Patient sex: F
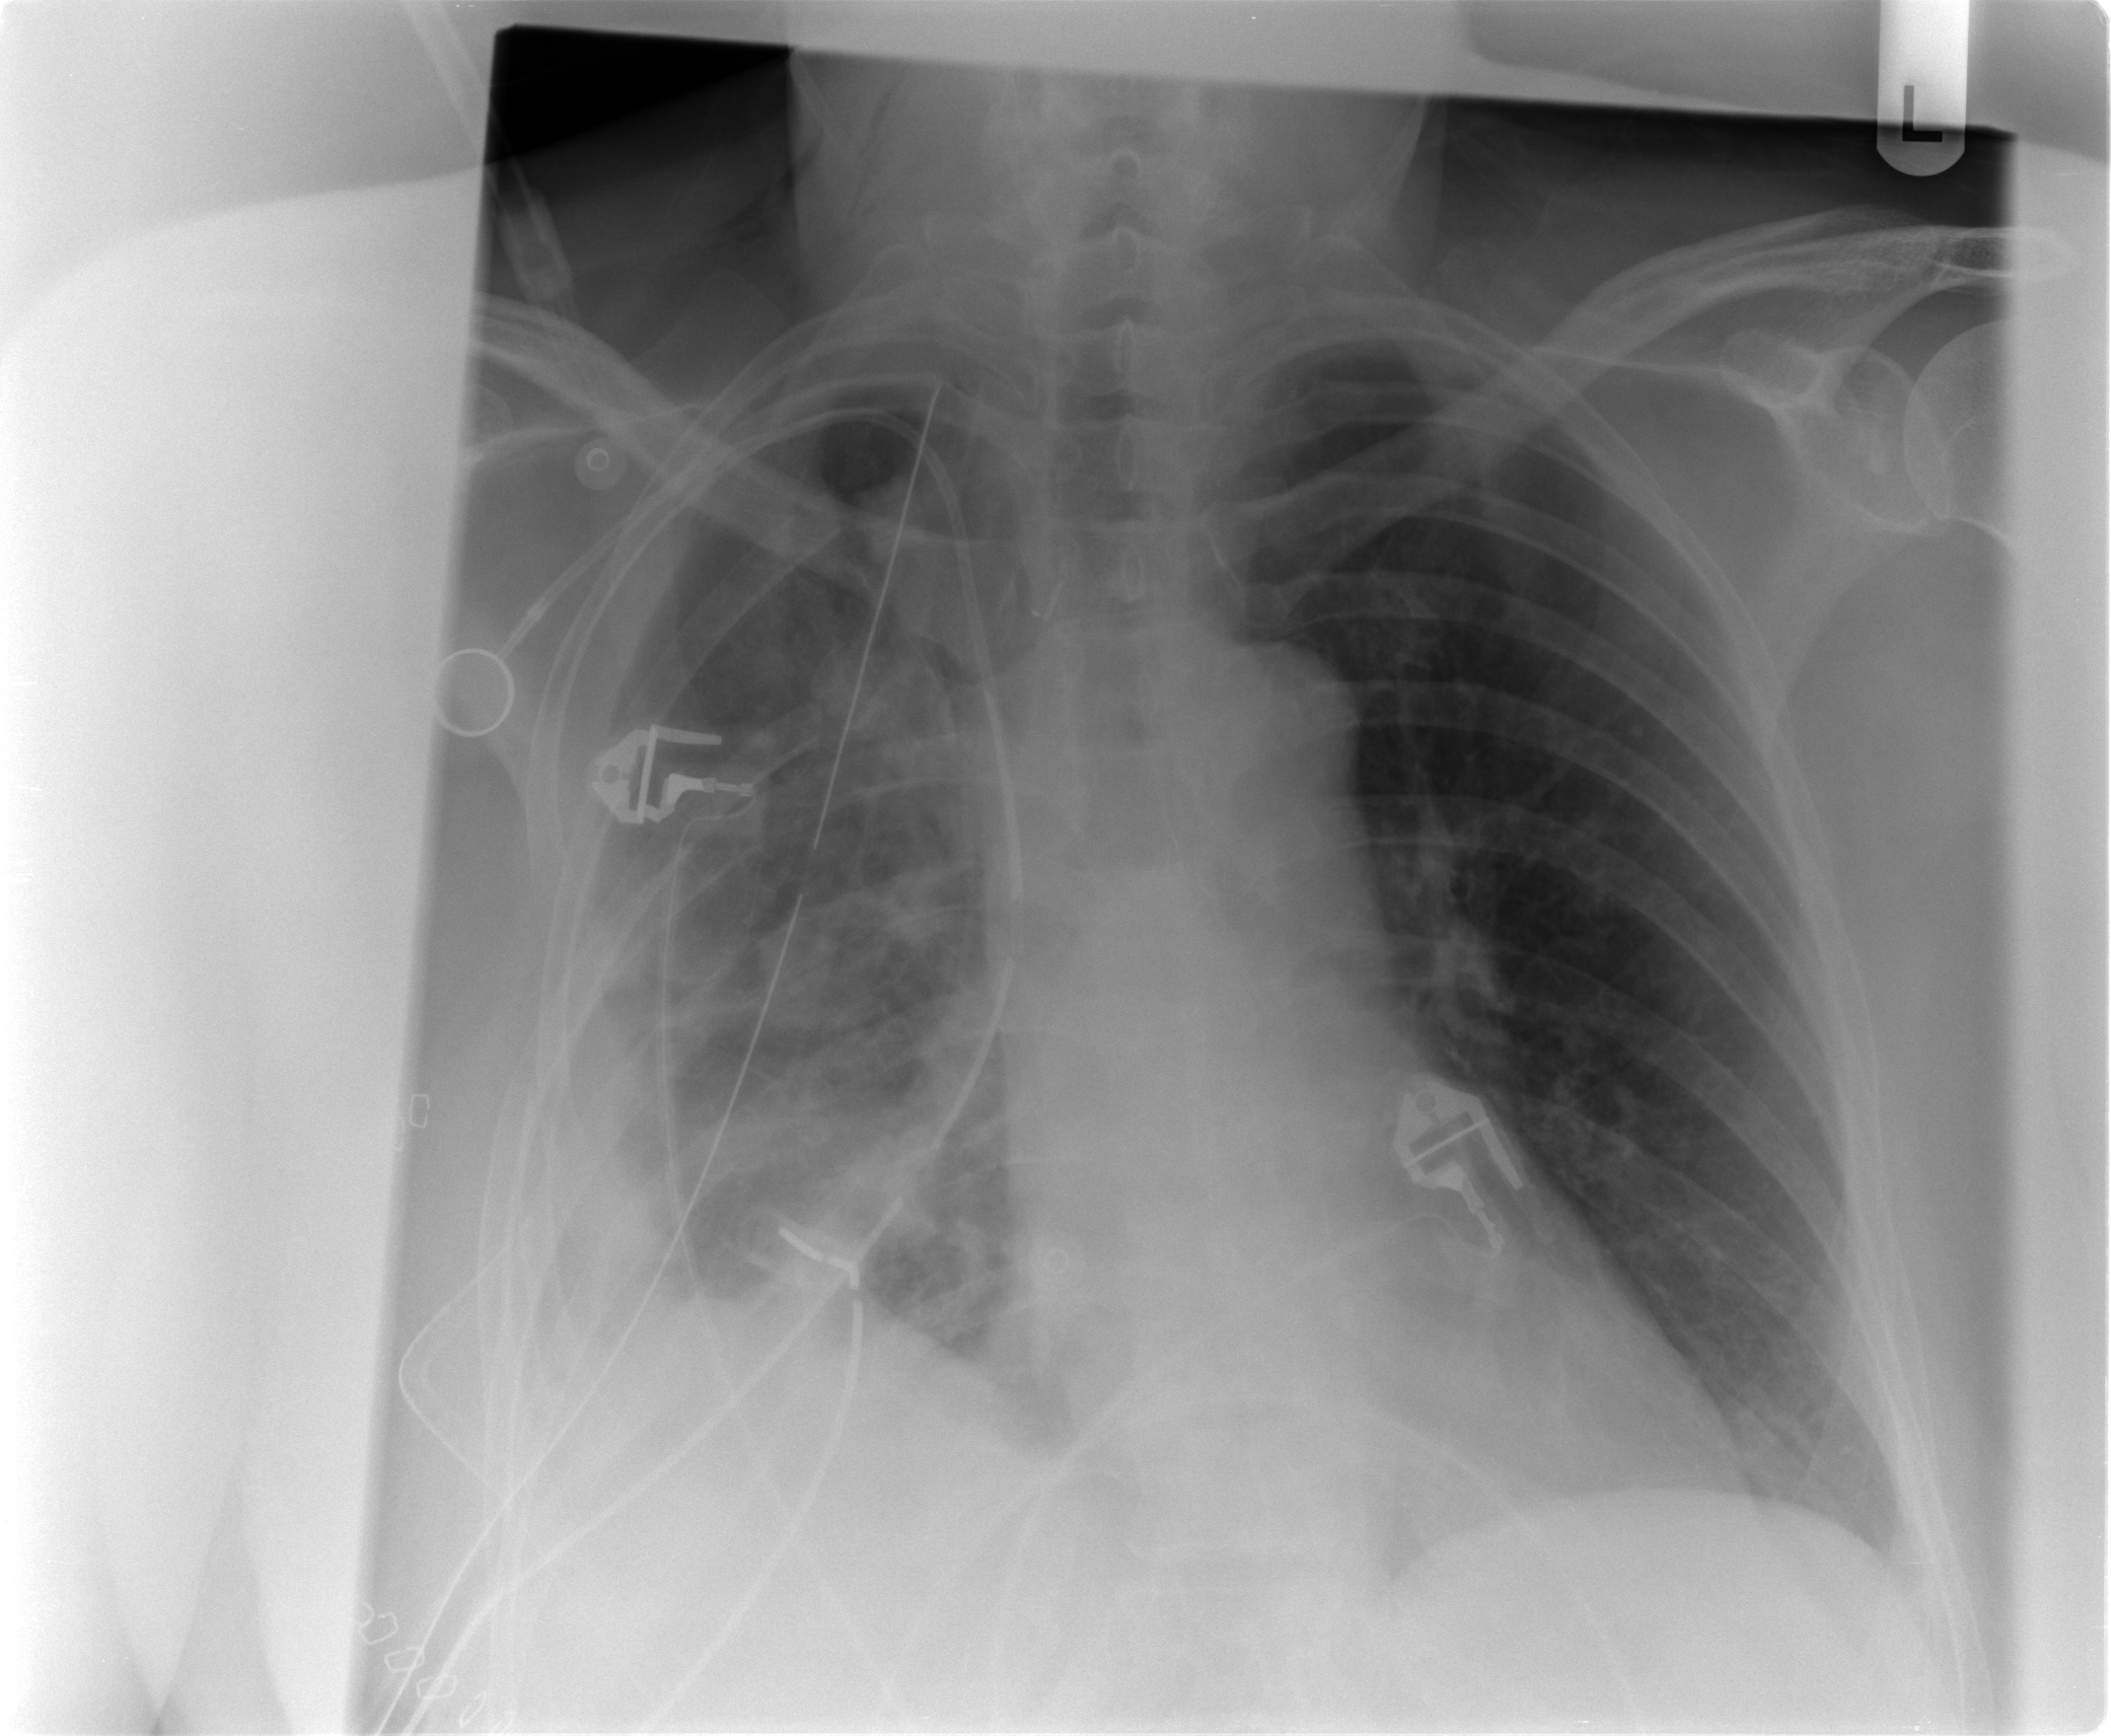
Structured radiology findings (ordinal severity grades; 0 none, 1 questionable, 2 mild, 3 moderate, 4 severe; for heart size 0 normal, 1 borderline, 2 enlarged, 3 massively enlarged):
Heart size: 0
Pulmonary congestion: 0
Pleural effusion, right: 2
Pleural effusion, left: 0
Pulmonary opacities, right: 0
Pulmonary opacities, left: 0
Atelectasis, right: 3
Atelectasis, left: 0